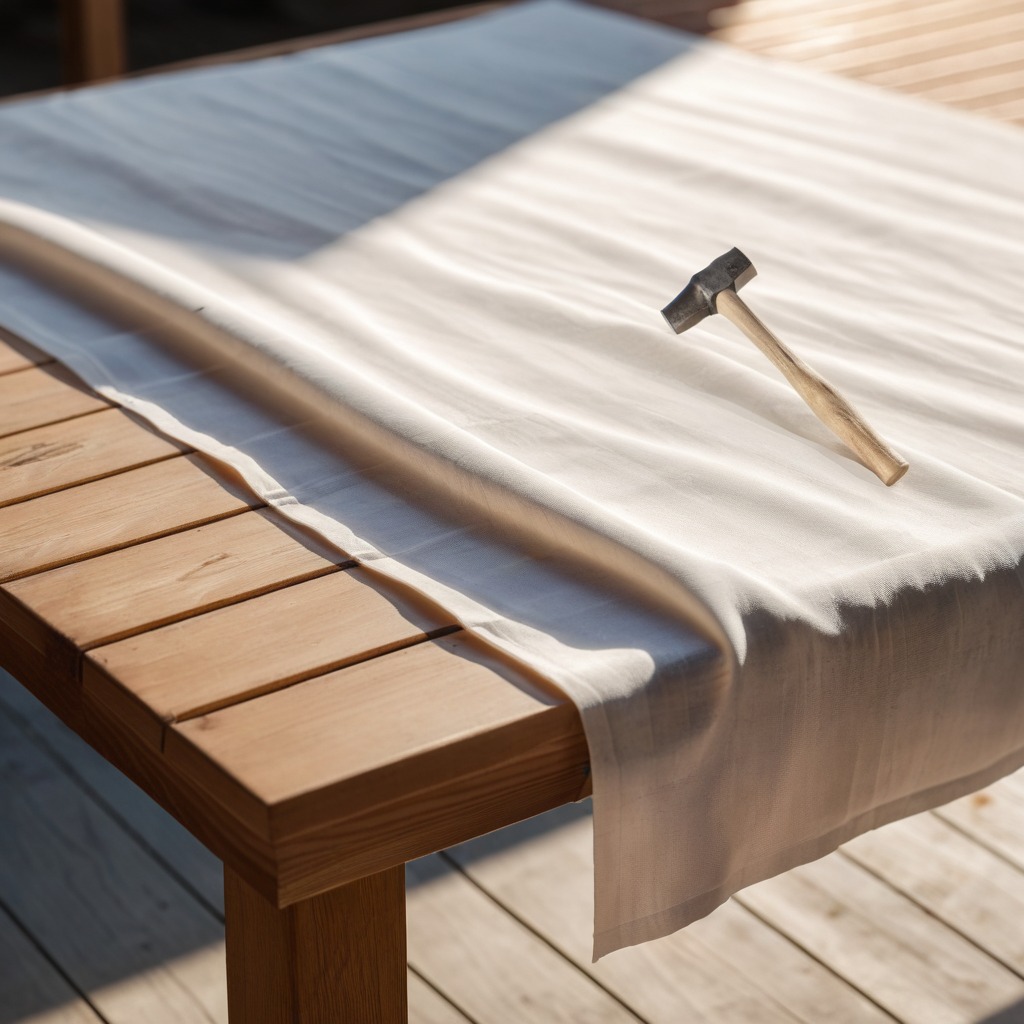
A hammer lies on the wooden table in the outdoor workshop.